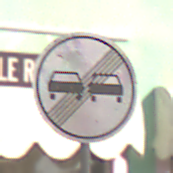
Verkehrszeichen: EndeUeberholverbot
Umgebung: Outdoor, Special
Tageszeit: MorningAfternoon
Wetter: PartlyCloudy
Licht: Natural
Jahreszeit: NotSpecified
Kontrast: HighContrast